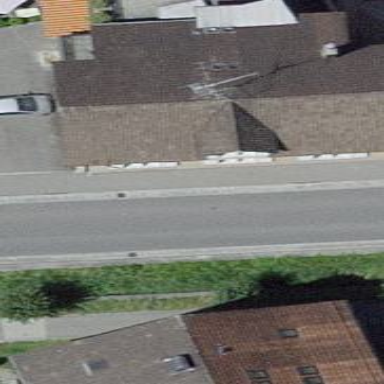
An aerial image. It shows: Restaurant building.